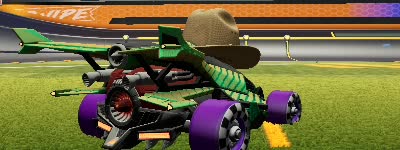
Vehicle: aftershock